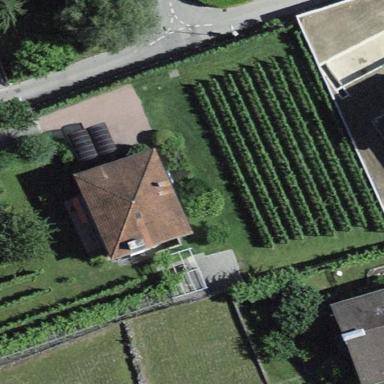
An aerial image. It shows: Vineyard with grape crops.